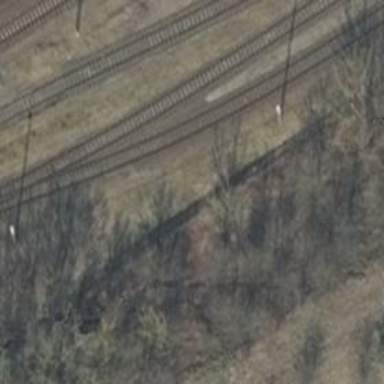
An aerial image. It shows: Railway yard.